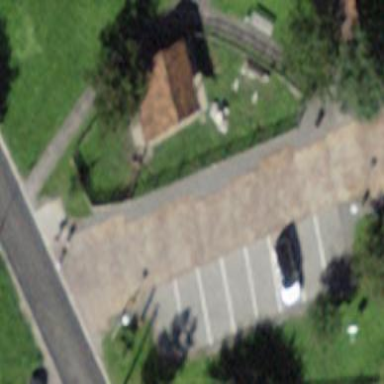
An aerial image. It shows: Parking area with surface.